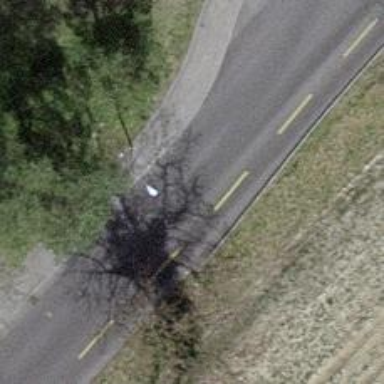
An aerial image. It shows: Tertiary road with asphalt surface. There is cycle lane on the left side of the road.